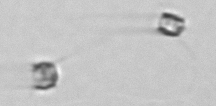
Label: Thalassiosira_sp_aff_mala